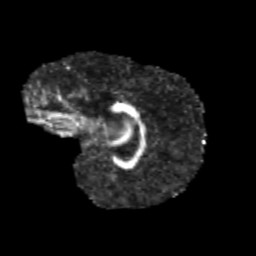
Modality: FA
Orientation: sagittal
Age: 9
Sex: female
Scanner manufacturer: siemens
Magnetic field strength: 3 T
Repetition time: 3.8 s
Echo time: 0.07 s